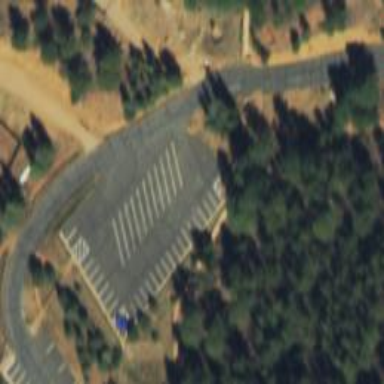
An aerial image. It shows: Parking area.